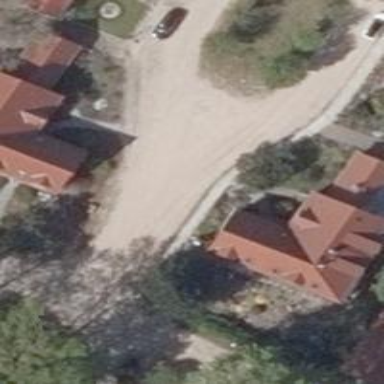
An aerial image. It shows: Residential road with compacted surface.